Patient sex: M
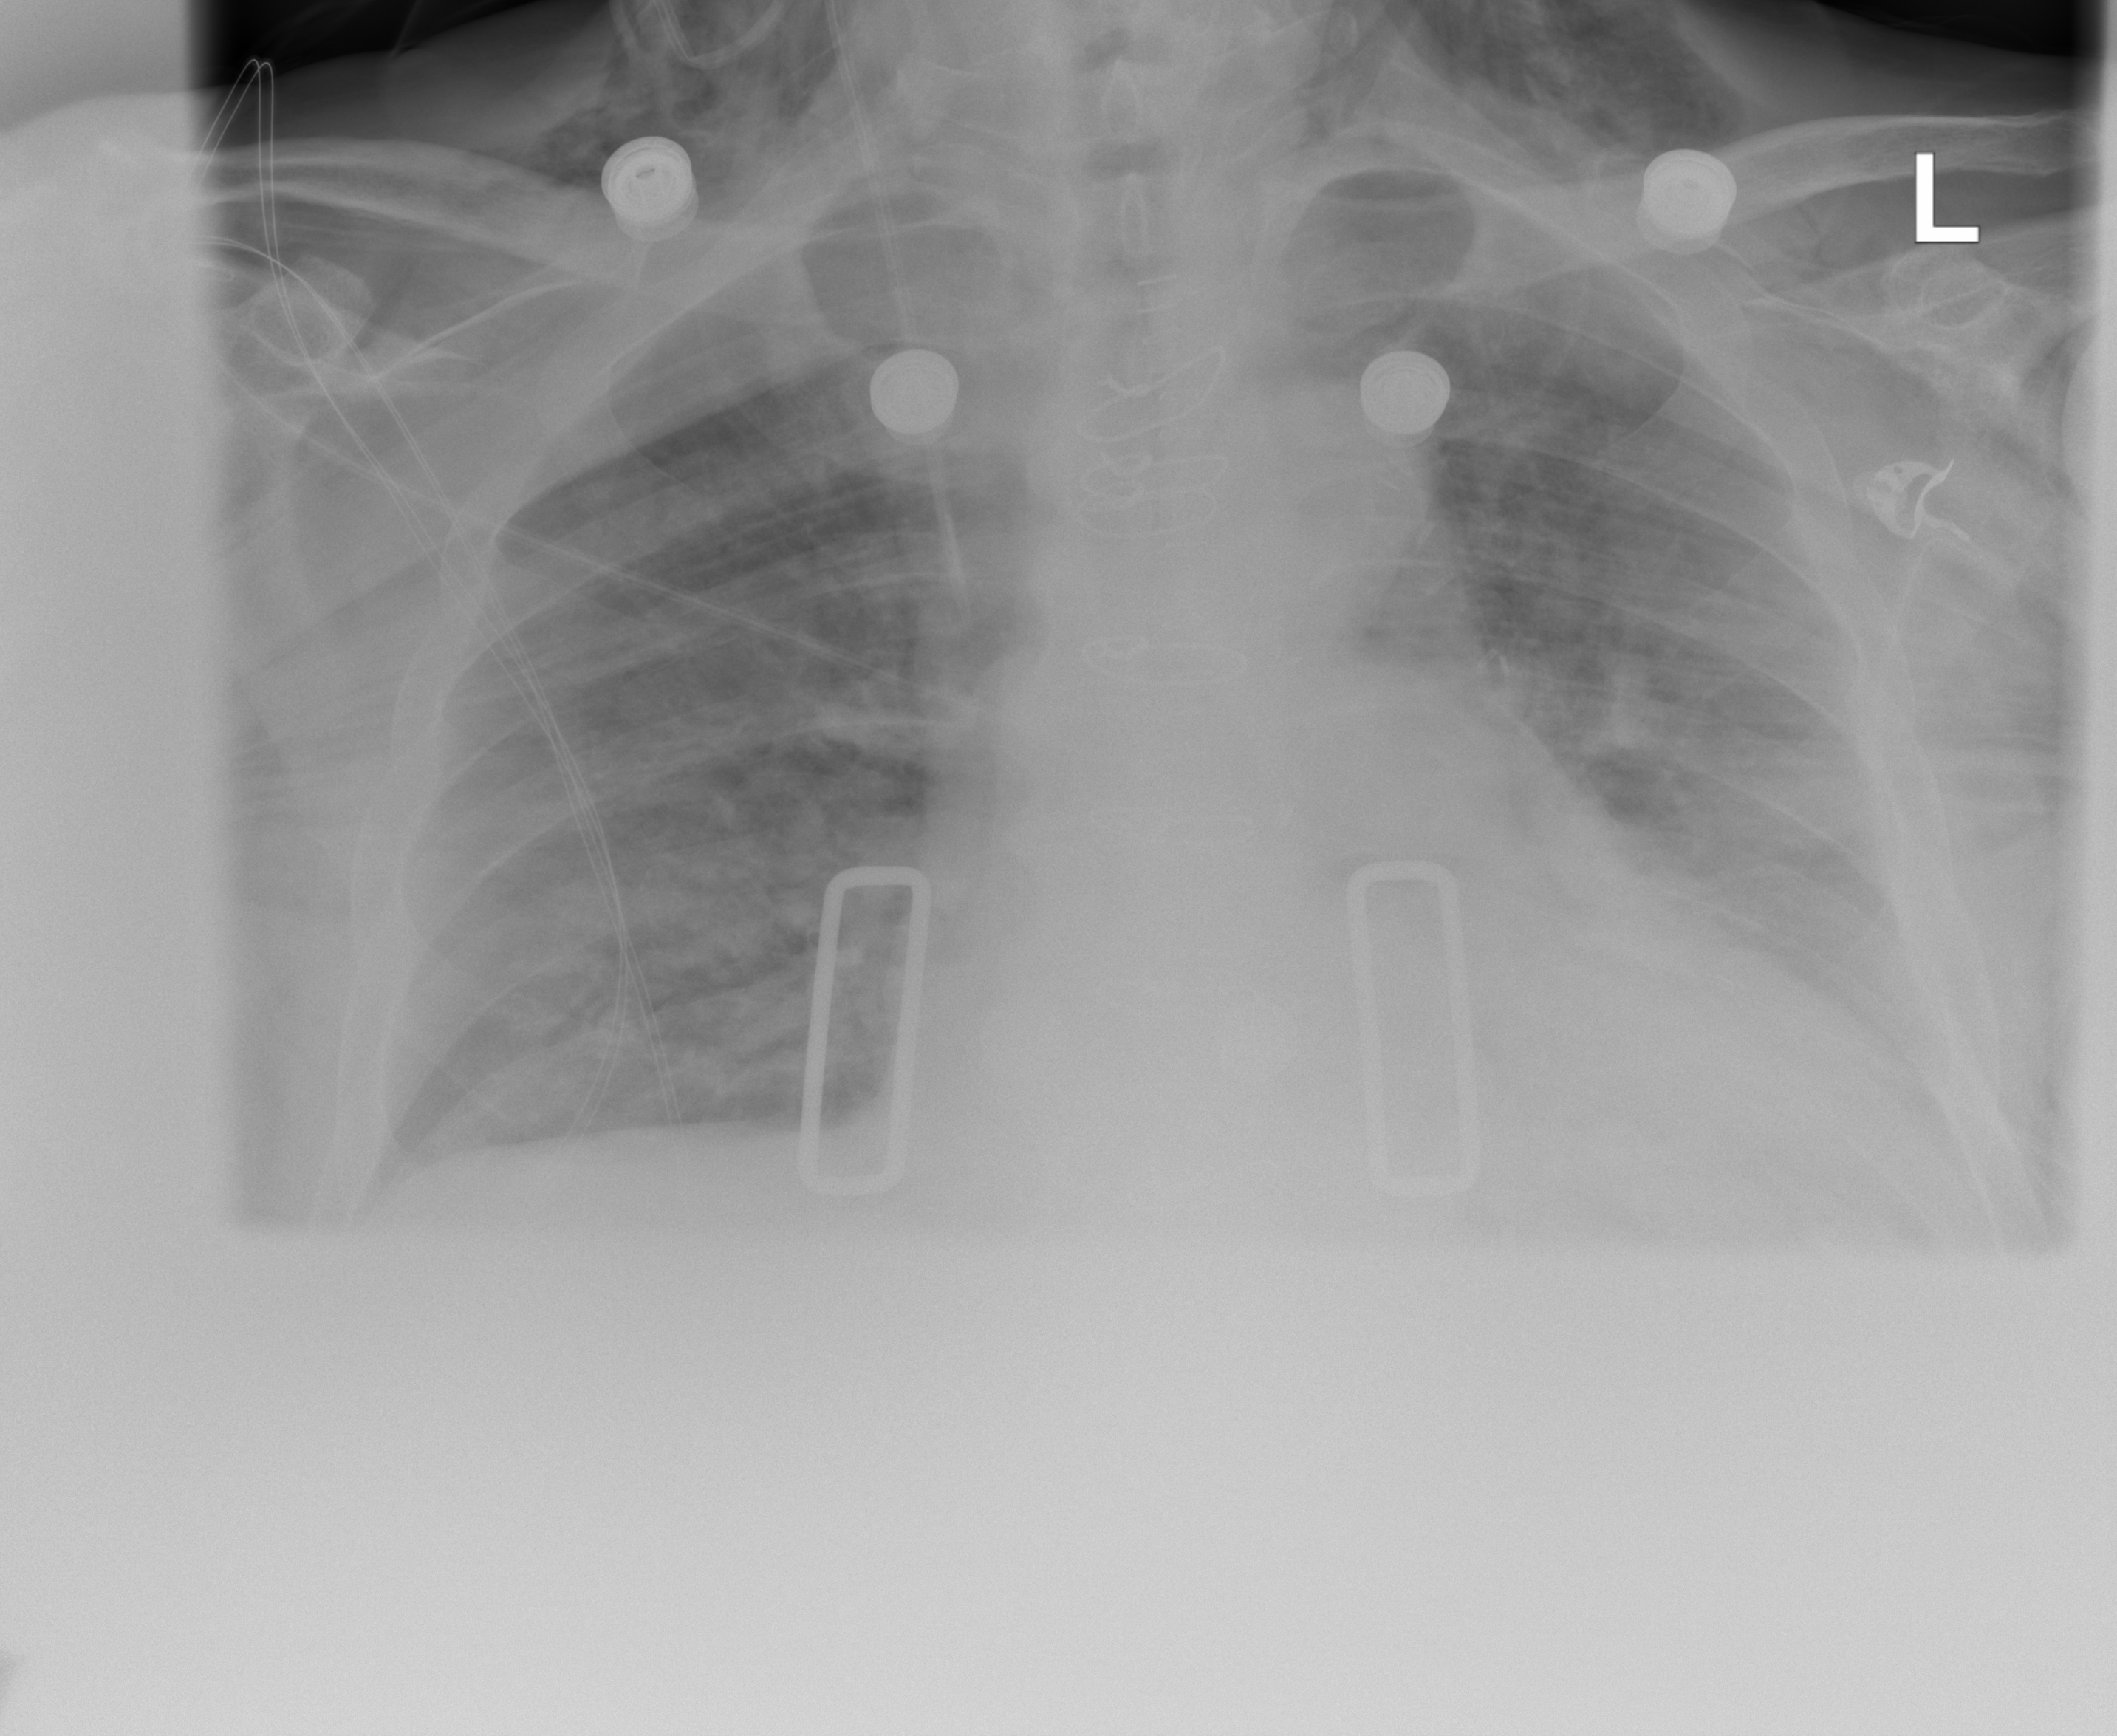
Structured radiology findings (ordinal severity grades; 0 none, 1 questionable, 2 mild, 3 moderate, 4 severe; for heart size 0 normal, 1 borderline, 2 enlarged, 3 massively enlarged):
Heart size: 2
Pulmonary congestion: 2
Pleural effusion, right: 0
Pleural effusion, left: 1
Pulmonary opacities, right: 2
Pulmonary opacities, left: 2
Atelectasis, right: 2
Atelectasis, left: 2